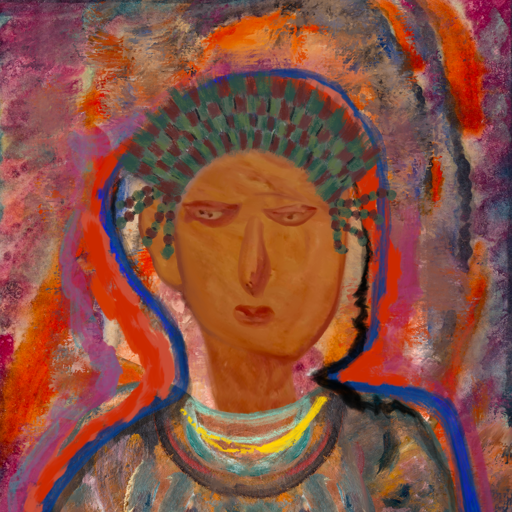
Background: Experience, Head And Neck Front: Pious_Lady, Face Front: Pious_Lady, Bust: Boggyland, Hair Front: Experience, Head Accessory: After_Raid_Crown, Second Necklace: Blank, Necklace: Irani_1, Baby: Blank